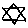
Label: triangle